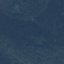
Land use / land cover: Forest